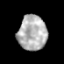
Tissue: prostate
Cell type: Endothelial cells
Senescence score: 0.3568
Nuclear area (px): 980
Mean DAPI intensity: 178.557